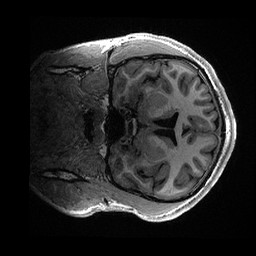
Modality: T1w
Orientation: coronal
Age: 18
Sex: male
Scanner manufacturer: ge
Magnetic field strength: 3 T
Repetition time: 0.006952 s
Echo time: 0.00292 s